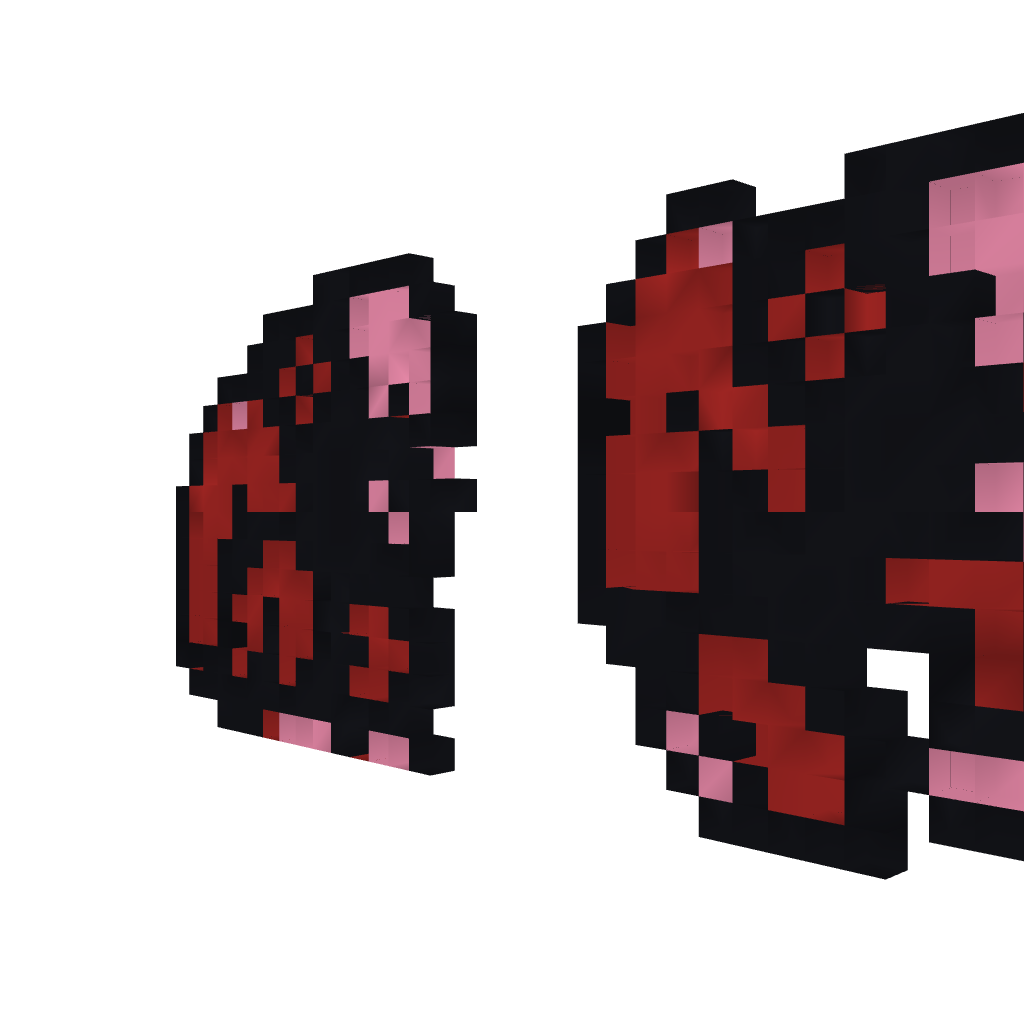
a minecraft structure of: Fleaman fromCastlevania 1